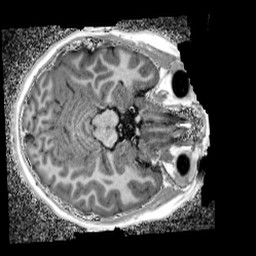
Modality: UNIT1_denoised
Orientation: axial
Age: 10
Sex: female
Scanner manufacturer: siemens
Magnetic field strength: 3 T
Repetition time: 4 s
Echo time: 0.00299 s